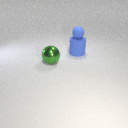
large blue rubber cylinder below small blue rubber sphere